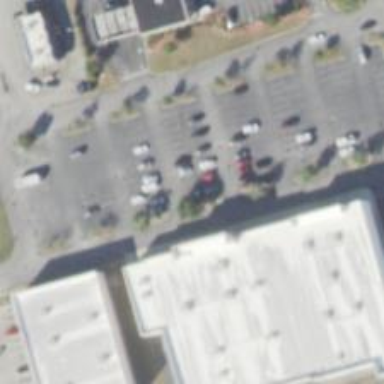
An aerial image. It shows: Parking space is available.